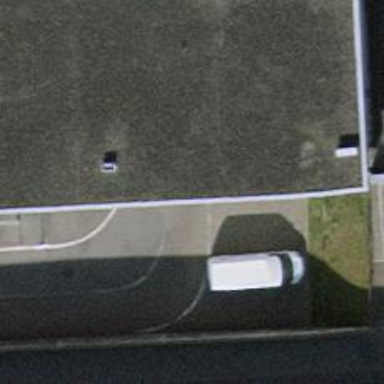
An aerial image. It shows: Parking entrance.